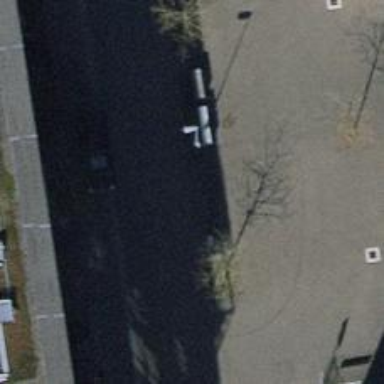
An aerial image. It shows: Bicycle parking area with asphalt surface and bollards.